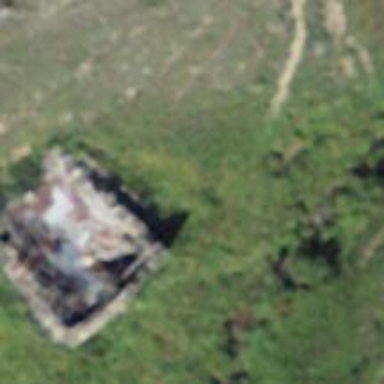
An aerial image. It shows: Collapsed building in ruins.